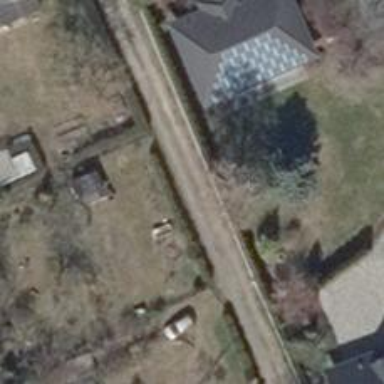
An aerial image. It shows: Residential road.